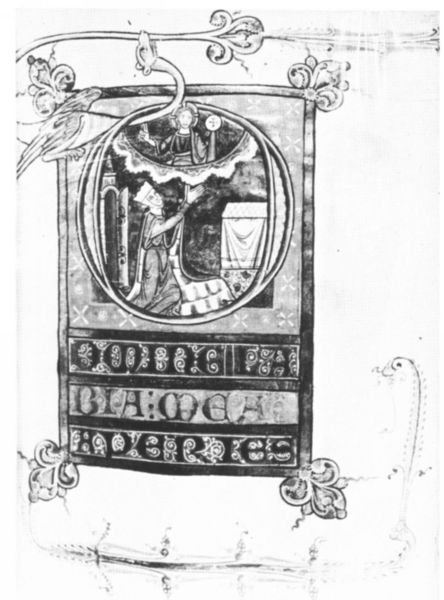
Titel: Stundenbuch
Institution: Wien, Museum für angewandte Kunst
Schlagwörter: himmel, vogel, wolken, blumen, frau, kleid, schwarz, weiss, zeichnung, blüte, haus, tier, malerei, ornament, rahmen, bild, spiegel, kreis, engel, schrift, flagge, floral, ornamente, verzierung, buch, dose, druck, seite, schwarzweiß, buchstaben, drcuk, plakat, beten, altar, buchdruck, heiligenschein, jesus, knieend, mittelalter, fabelwesen, königin, maria, buchmalerei, vgel, vekündigung, +rahmen